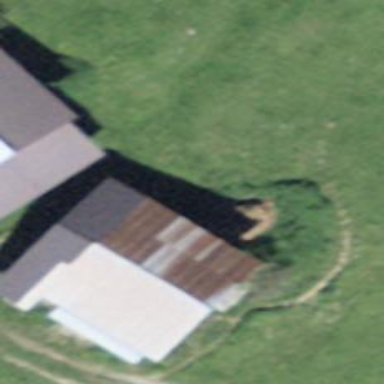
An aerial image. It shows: Barn.